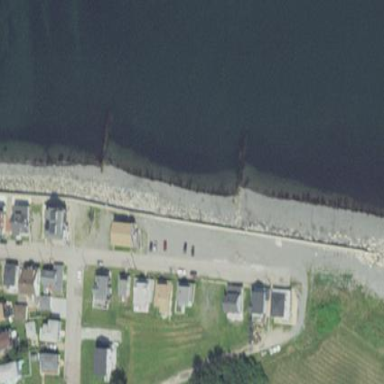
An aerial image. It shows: Beach with gravel surface.